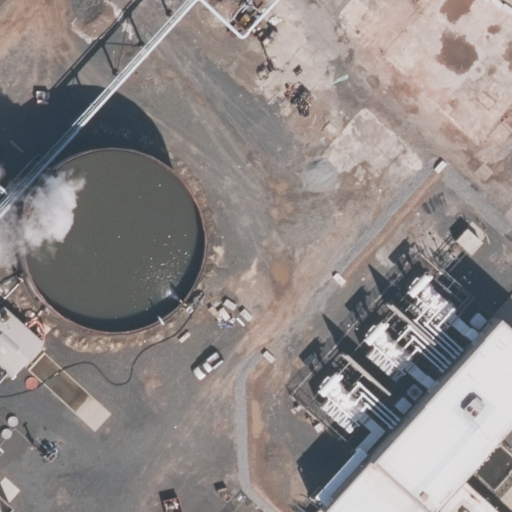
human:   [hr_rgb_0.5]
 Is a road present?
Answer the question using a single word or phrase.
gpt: yes

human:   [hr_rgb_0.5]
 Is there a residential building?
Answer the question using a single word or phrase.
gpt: no

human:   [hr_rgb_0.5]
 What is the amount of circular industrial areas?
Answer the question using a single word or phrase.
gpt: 0

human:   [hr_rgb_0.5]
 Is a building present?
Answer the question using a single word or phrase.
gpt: no

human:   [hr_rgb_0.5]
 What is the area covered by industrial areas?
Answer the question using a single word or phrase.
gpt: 10583m2

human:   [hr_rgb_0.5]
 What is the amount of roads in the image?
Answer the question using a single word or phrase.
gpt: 1

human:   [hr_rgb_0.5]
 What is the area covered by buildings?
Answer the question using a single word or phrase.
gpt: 0m2

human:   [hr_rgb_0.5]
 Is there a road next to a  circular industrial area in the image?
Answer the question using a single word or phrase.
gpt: no

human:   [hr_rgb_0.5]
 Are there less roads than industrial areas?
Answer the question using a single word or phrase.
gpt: no

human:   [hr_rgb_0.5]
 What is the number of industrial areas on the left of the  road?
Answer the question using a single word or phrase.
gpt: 0

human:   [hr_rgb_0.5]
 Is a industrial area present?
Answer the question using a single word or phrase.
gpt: yes

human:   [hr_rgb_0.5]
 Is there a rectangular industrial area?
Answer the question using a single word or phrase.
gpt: yes

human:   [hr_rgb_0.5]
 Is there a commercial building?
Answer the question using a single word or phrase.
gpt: no

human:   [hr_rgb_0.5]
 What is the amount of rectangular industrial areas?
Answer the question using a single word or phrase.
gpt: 1

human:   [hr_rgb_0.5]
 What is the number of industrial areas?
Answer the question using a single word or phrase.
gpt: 1

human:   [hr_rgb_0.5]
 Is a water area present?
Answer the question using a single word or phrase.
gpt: no

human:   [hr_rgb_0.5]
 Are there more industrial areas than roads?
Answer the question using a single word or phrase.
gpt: no

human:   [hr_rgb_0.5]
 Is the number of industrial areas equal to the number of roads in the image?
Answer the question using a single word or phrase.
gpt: yes

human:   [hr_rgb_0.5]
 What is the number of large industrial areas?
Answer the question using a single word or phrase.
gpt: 1

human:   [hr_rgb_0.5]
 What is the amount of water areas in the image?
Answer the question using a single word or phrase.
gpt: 0

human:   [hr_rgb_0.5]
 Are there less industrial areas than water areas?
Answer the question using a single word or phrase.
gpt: no

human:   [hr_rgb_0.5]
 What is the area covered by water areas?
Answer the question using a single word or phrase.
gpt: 0m2

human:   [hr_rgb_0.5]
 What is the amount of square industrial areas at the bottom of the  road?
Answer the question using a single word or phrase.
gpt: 0

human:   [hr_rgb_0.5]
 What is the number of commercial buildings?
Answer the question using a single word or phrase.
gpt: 0

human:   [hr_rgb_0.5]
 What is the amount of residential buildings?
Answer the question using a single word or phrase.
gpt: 0

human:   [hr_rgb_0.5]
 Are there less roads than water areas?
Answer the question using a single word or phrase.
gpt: no

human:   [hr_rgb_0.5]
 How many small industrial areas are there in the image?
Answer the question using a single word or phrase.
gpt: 0

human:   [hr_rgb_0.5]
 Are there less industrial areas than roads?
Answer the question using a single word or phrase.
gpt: no

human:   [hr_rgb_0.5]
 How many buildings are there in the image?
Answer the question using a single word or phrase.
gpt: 0

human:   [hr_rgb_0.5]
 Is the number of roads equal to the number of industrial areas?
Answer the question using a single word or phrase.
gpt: yes

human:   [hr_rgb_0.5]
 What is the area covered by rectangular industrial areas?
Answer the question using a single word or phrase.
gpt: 10583m2

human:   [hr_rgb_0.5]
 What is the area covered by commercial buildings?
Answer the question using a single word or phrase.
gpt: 0m2

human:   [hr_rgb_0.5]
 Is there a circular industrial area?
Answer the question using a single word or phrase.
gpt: no

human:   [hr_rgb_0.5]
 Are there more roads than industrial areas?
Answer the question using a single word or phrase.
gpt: no

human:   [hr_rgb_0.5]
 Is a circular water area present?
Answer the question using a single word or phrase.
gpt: no

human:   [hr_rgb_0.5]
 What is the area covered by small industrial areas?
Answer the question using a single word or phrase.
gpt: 0m2

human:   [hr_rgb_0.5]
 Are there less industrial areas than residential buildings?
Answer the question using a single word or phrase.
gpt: no

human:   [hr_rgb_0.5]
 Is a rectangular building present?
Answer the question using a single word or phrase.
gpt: no

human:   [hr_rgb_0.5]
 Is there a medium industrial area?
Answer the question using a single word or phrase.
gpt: no

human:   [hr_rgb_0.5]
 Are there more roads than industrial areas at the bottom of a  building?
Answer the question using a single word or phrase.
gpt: yes

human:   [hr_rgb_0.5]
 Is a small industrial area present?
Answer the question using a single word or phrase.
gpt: no

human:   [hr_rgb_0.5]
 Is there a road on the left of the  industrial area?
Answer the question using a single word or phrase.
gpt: yes

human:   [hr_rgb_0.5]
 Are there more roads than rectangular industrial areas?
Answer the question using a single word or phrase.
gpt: no

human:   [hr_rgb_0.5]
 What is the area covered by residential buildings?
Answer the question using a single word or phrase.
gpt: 0m2

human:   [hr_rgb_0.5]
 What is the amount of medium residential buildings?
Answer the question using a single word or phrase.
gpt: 0

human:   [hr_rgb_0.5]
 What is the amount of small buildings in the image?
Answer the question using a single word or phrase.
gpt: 0

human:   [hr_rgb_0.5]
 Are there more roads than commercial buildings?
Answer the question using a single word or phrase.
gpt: yes

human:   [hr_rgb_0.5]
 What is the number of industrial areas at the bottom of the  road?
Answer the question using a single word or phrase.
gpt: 0

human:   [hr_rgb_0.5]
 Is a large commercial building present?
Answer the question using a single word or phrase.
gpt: no

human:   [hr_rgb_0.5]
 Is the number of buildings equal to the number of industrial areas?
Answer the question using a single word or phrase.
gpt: no

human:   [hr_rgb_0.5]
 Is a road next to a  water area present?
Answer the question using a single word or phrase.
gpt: no

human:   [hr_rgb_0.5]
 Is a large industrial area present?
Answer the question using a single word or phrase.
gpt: yes

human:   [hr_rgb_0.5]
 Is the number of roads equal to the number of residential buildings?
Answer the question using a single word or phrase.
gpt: no

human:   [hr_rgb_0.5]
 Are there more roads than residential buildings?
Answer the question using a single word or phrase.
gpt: yes

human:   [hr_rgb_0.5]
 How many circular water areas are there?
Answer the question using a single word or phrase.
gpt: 0

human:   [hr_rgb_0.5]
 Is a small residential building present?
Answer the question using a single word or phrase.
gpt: no

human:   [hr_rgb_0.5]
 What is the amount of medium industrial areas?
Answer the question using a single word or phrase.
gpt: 0

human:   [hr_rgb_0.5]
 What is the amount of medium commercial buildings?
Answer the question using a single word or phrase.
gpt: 0

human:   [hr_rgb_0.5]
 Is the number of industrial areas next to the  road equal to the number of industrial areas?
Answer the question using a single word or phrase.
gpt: yes

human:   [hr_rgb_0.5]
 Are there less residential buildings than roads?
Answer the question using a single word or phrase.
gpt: yes

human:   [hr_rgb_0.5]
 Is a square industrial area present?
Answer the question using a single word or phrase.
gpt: no

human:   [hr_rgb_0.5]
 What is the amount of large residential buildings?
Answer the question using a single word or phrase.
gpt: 0

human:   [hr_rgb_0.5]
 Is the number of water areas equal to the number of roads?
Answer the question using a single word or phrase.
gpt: no

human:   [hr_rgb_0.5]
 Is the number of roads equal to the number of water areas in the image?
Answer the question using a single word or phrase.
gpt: no